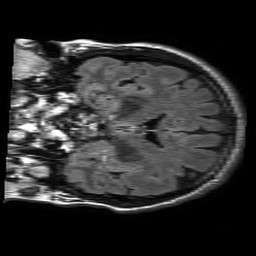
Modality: FLAIR
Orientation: coronal
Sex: male
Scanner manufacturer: philips
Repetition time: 11 s
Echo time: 0.125 s